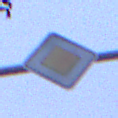
Verkehrszeichen: Vorfahrtsstrasse
Umgebung: Outdoor, Urban
Tageszeit: SunriseSunset
Wetter: Overcast
Licht: Natural
Jahreszeit: NotSpecified
Kontrast: LowContrast